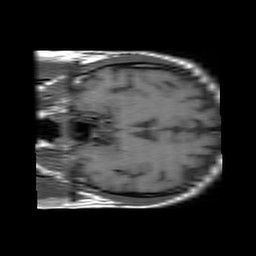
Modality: T1w
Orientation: coronal
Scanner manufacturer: philips
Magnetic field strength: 1.5 T
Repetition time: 0.7047 s
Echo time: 0.015 s